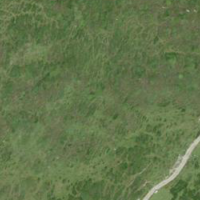
EUNIS habitat code: 31
Species observed at this site:
Cicindela campestris